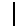
Label: line